Question: I have an 'index.gsp' page and want to load my angularjs lib files:
'''
<head>
<meta name="layout" content="main" />
<title>Title Page</title>
<!-- here we are loading angularjs -->
<r:require module="angular" />
</head>
<r:layoutResources />
<body>
<div ng-view>
<div>Hello World!</div>
<p>Nothing here {{'yet' + '!'}}</p>
<p>1 + 2 = {{ 1 + 2 }}</p>
</div>
</body>
'''
However I only get the plain HTML:
'''
Hello World!
Nothing here {{'yet' + '!'}}
1 + 2 = {{ 1 + 2 }}
'''
My 'ApplicationResources.groovy' looks like that:
'''
modules = {
'angular' {
resource url:'js/lib/angular-1.2.8/angular.min.js'
resource url:'js/lib/angular-1.2.8/angular-resource.min.js'
}
}
'''
My folder structure looks like that:

When I start my application I get this as an error:
'''
| Server running. Browse to http://localhost:8080/testApplication
| Application loaded in interactive mode. Type 'stop-app' to shutdown.
| Enter a script name to run. Use TAB for completion:
....[/testApplication].[gsp] Servlet.service() for servlet [gsp] in context w
ith path [/testApplication] threw exception
java.lang.RuntimeException: It looks like you are missing some calls to the r:la
youtResources tag. After rendering your page the following have not been rendere
d: [defer]
at sun.reflect.NativeConstructorAccessorImpl.newInstance0(Native Method)
at sun.reflect.NativeConstructorAccessorImpl.newInstance(NativeConstruct
orAccessorImpl.java:57)
at sun.reflect.DelegatingConstructorAccessorImpl.newInstance(DelegatingC
onstructorAccessorImpl.java:45)
at java.lang.reflect.Constructor.newInstance(Constructor.java:526)
at org.springsource.loaded.ri.ReflectiveInterceptor.jlrConstructorNewIns
tance(ReflectiveInterceptor.java:986)
at org.codehaus.groovy.reflection.CachedConstructor.invoke(CachedConstru
ctor.java:77)
at org.codehaus.groovy.runtime.callsite.ConstructorSite$ConstructorSiteN
oUnwrapNoCoerce.callConstructor(ConstructorSite.java:102)
at org.codehaus.groovy.runtime.callsite.CallSiteArray.defaultCallConstru
ctor(CallSiteArray.java:57)
at org.codehaus.groovy.runtime.callsite.AbstractCallSite.callConstructor
(AbstractCallSite.java:182)
at org.codehaus.groovy.runtime.callsite.AbstractCallSite.callConstructor
(AbstractCallSite.java:190)
at org.grails.plugin.resource.DevModeSanityFilter.doFilter(DevModeSanity
Filter.groovy:54)
at org.apache.catalina.core.ApplicationFilterChain.internalDoFilter(Appl
icationFilterChain.java:243)
at org.apache.catalina.core.ApplicationFilterChain.doFilter(ApplicationF
ilterChain.java:210)
at org.codehaus.groovy.grails.web.servlet.mvc.GrailsWebRequestFilter.doF
ilterInternal(GrailsWebRequestFilter.java:69)
at org.springframework.web.filter.OncePerRequestFilter.doFilter(OncePerR
equestFilter.java:107)
at org.apache.catalina.core.ApplicationFilterChain.internalDoFilter(Appl
icationFilterChain.java:243)
at org.apache.catalina.core.ApplicationFilterChain.doFilter(ApplicationF
ilterChain.java:210)
at org.codehaus.groovy.grails.web.filters.HiddenHttpMethodFilter.doFilte
rInternal(HiddenHttpMethodFilter.java:67)
at org.springframework.web.filter.OncePerRequestFilter.doFilter(OncePerR
equestFilter.java:107)
at org.apache.catalina.core.ApplicationFilterChain.internalDoFilter(Appl
icationFilterChain.java:243)
at org.apache.catalina.core.ApplicationFilterChain.doFilter(ApplicationF
ilterChain.java:210)
at org.springframework.web.filter.CharacterEncodingFilter.doFilterIntern
al(CharacterEncodingFilter.java:88)
at org.springframework.web.filter.OncePerRequestFilter.doFilter(OncePerR
equestFilter.java:107)
at org.springframework.web.filter.DelegatingFilterProxy.invokeDelegate(D
elegatingFilterProxy.java:343)
at org.springframework.web.filter.DelegatingFilterProxy.doFilter(Delegat
ingFilterProxy.java:260)
at org.apache.catalina.core.ApplicationFilterChain.internalDoFilter(Appl
icationFilterChain.java:243)
at org.apache.catalina.core.ApplicationFilterChain.doFilter(ApplicationF
ilterChain.java:210)
at org.apache.catalina.core.StandardWrapperValve.invoke(StandardWrapperV
alve.java:222)
at org.apache.catalina.core.StandardContextValve.invoke(StandardContextV
alve.java:123)
at org.apache.catalina.core.StandardHostValve.invoke(StandardHostValve.j
ava:171)
at org.apache.catalina.valves.ErrorReportValve.invoke(ErrorReportValve.j
ava:100)
at org.apache.catalina.core.StandardEngineValve.invoke(StandardEngineVal
ve.java:118)
at org.apache.catalina.connector.CoyoteAdapter.service(CoyoteAdapter.jav
a:408)
at org.apache.coyote.http11.AbstractHttp11Processor.process(AbstractHttp
11Processor.java:1041)
at org.apache.coyote.AbstractProtocol$AbstractConnectionHandler.process(
AbstractProtocol.java:603)
at org.apache.tomcat.util.net.JIoEndpoint$SocketProcessor.run(JIoEndpoin
t.java:310)
at java.util.concurrent.ThreadPoolExecutor.runWorker(ThreadPoolExecutor.
java:1145)
at java.util.concurrent.ThreadPoolExecutor$Worker.run(ThreadPoolExecutor
.java:615)
at java.lang.Thread.run(Thread.java:744)
'''
I do not think so that the "not loading of angularjs" has really sth to do with this error, but I really do not know why it does not load?
I appreciate your answer!
Even though by removing the tag '<r:layoutResources />' I get the same error
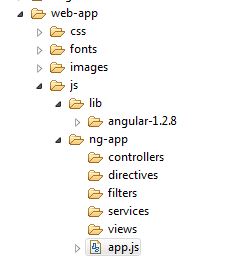
Answer: You need to register angular by setting the ngApp directive.
If you change
'''
<div ng-view>
'''
to
'''
<div ng-app>
'''
you should be fine.
EDIT
Here the code with which I tested and suppose to work nicely.
'''
<head>
<meta name="layout" content="main" />
<title>Title Page</title>
<r:require module="angular" />
</head>
<body>
<div ng-app>
<div>Hello World!</div>
<p>Nothing here {{'yet' + '!'}}</p>
<p>1 + 2 = {{ 1 + 2 }}</p>
</div>
</body>
'''
'''
<!DOCTYPE html>
<head>
<meta http-equiv="Content-Type" content="text/html; charset=UTF-8">
<title><g:layoutTitle default="Grails"/></title>
<link rel="stylesheet" href="${resource(dir: 'css', file: 'main.css')}" type="text/css">
<g:layoutHead/>
<g:javascript library="application"/>
<r:layoutResources />
</head>
<body>
<div id="grailsLogo" role="banner"><a href="http://grails.org"><img src="${resource(dir: 'images', file: 'grails_logo.png')}" alt="Grails"/></a></div>
<g:layoutBody/>
<div class="footer" role="contentinfo"></div>
<div id="spinner" class="spinner" style="display:none;"><g:message code="spinner.alt" default="Loading&hellip;"/></div>
<r:layoutResources />
</body>
</html>
'''
'''
modules = {
application {
resource url: 'js/application.js'
}
'angular' {
resource url: 'js/angular.js'
}
}
'''
'''
Hello World!
Nothing here yet!
1 + 2 = 3
'''